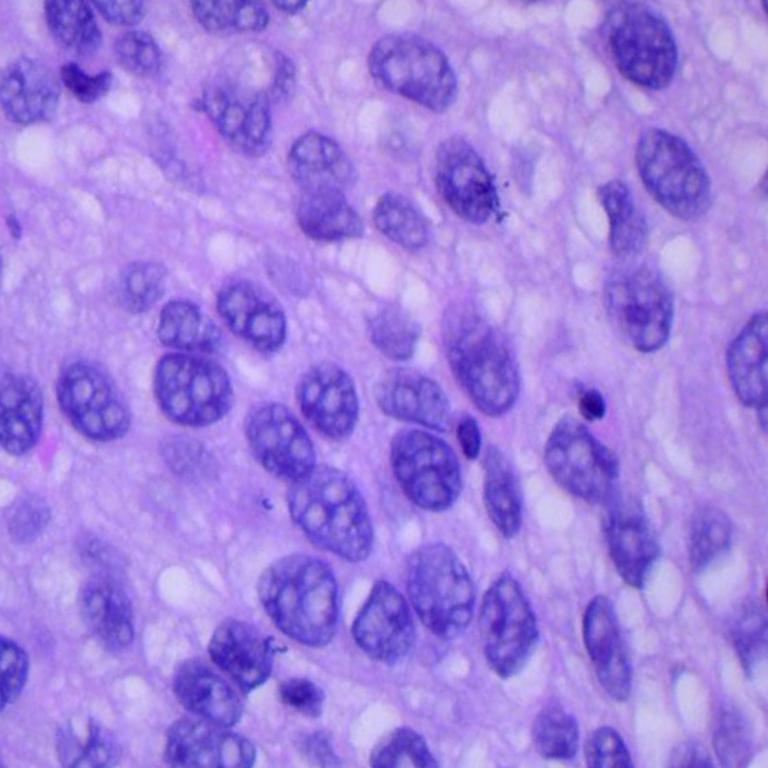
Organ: lung
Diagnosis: squamous carcinomas